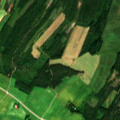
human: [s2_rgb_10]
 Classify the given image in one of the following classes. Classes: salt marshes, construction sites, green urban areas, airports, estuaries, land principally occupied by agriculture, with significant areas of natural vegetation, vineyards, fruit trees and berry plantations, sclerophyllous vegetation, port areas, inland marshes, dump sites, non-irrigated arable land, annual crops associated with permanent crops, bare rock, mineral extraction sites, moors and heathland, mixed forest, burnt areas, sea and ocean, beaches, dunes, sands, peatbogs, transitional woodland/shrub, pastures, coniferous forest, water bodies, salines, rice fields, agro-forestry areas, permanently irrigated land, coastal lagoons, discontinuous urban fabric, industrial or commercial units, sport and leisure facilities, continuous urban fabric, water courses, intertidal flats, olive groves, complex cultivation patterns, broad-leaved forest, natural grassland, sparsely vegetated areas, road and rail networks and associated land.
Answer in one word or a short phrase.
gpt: non-irrigated arable land, land principally occupied by agriculture, with significant areas of natural vegetation, coniferous forest, mixed forest